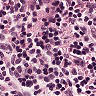
Metastatic tissue present: no